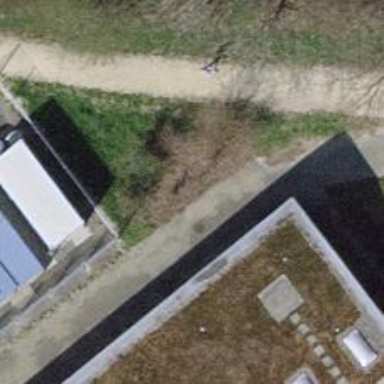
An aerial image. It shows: Path made of paving stones.